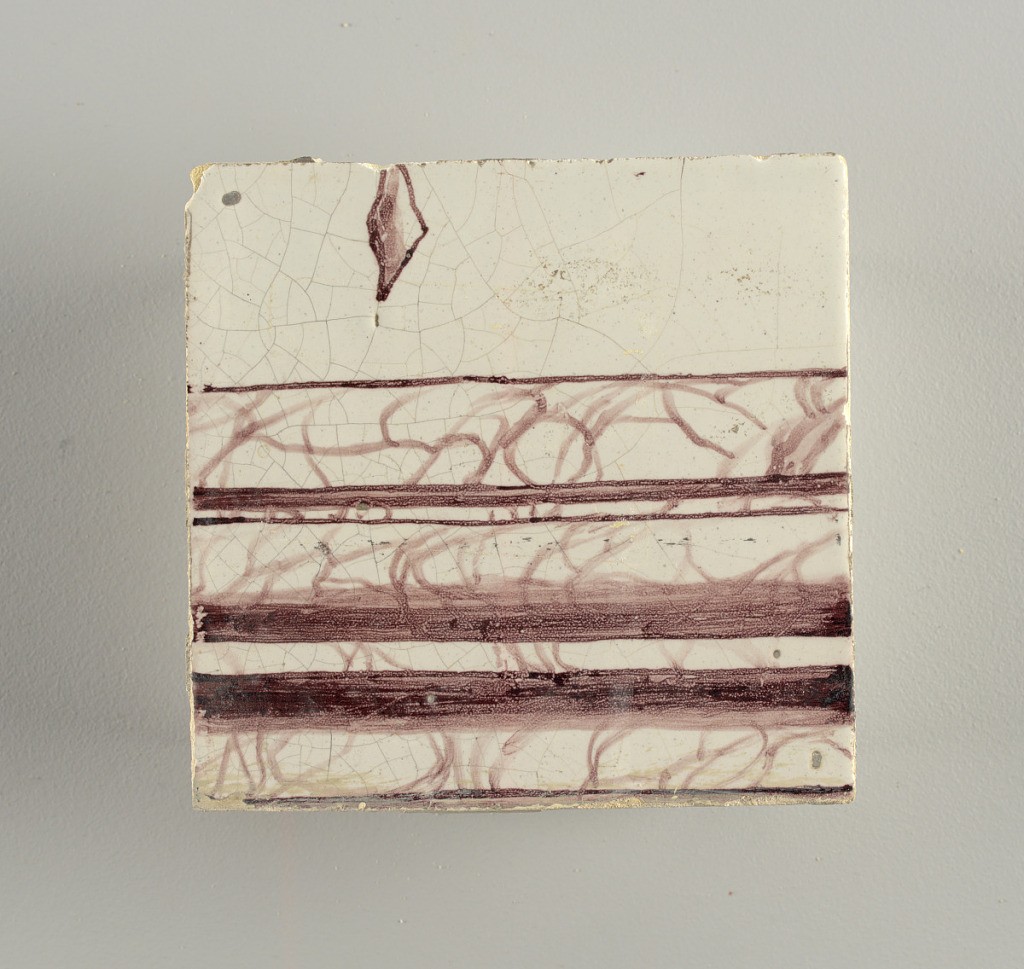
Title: Wall facing
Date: ca. 1725
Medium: tin-glazed earthenware, underglaze
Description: Running design for a frieze or a dado, composed of scrolls of foliage and strapwork, and four repeating motifs--a seated woman in a small upright oval medallion, a putto seated on a rocailled base, and strapwork in axial pattern.  The various panels, A to F, show various repeats of the same design, all being five tiles high and a varying number of tiles wide.